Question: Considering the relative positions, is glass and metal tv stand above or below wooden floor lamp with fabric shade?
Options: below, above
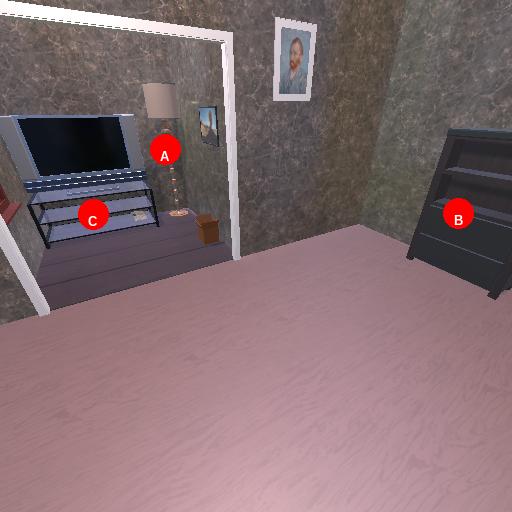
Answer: below